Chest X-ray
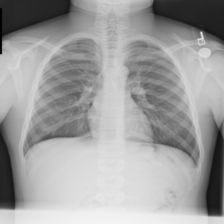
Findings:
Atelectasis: negative
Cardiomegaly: negative
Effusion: negative
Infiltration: negative
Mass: negative
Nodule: negative
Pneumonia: negative
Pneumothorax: negative
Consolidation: negative
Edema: negative
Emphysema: negative
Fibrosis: negative
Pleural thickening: negative
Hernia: negative